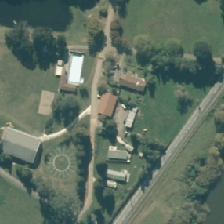
Land cover: high_producing_grassland